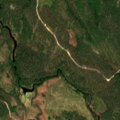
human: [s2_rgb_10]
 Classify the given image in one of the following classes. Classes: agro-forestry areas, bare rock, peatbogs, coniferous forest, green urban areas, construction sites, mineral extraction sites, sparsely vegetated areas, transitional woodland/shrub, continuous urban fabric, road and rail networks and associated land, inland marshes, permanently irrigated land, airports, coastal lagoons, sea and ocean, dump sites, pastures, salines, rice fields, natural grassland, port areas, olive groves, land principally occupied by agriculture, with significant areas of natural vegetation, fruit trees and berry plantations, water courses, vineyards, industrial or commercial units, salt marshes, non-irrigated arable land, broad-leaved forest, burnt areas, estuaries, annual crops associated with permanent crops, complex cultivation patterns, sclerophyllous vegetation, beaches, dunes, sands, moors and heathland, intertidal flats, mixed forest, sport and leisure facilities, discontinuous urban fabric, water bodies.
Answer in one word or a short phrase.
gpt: coniferous forest